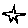
Label: star